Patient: sex M, age 69
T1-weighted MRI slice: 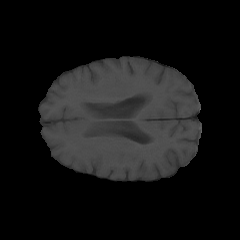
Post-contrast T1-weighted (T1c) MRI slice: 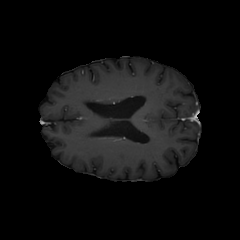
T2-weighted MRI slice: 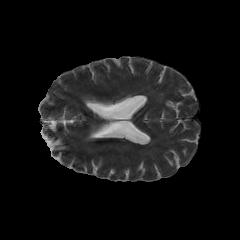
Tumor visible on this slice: no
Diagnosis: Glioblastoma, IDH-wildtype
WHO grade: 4